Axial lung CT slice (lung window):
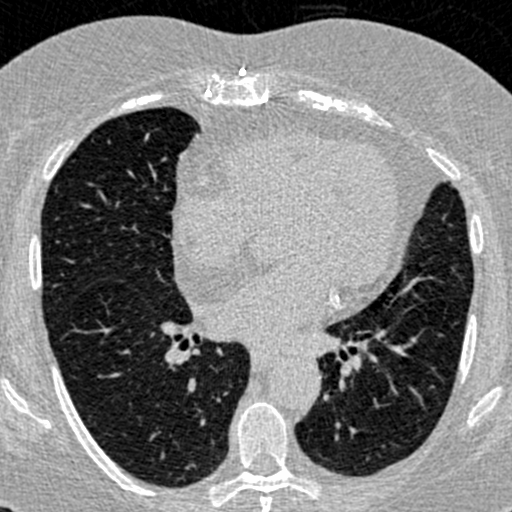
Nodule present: no